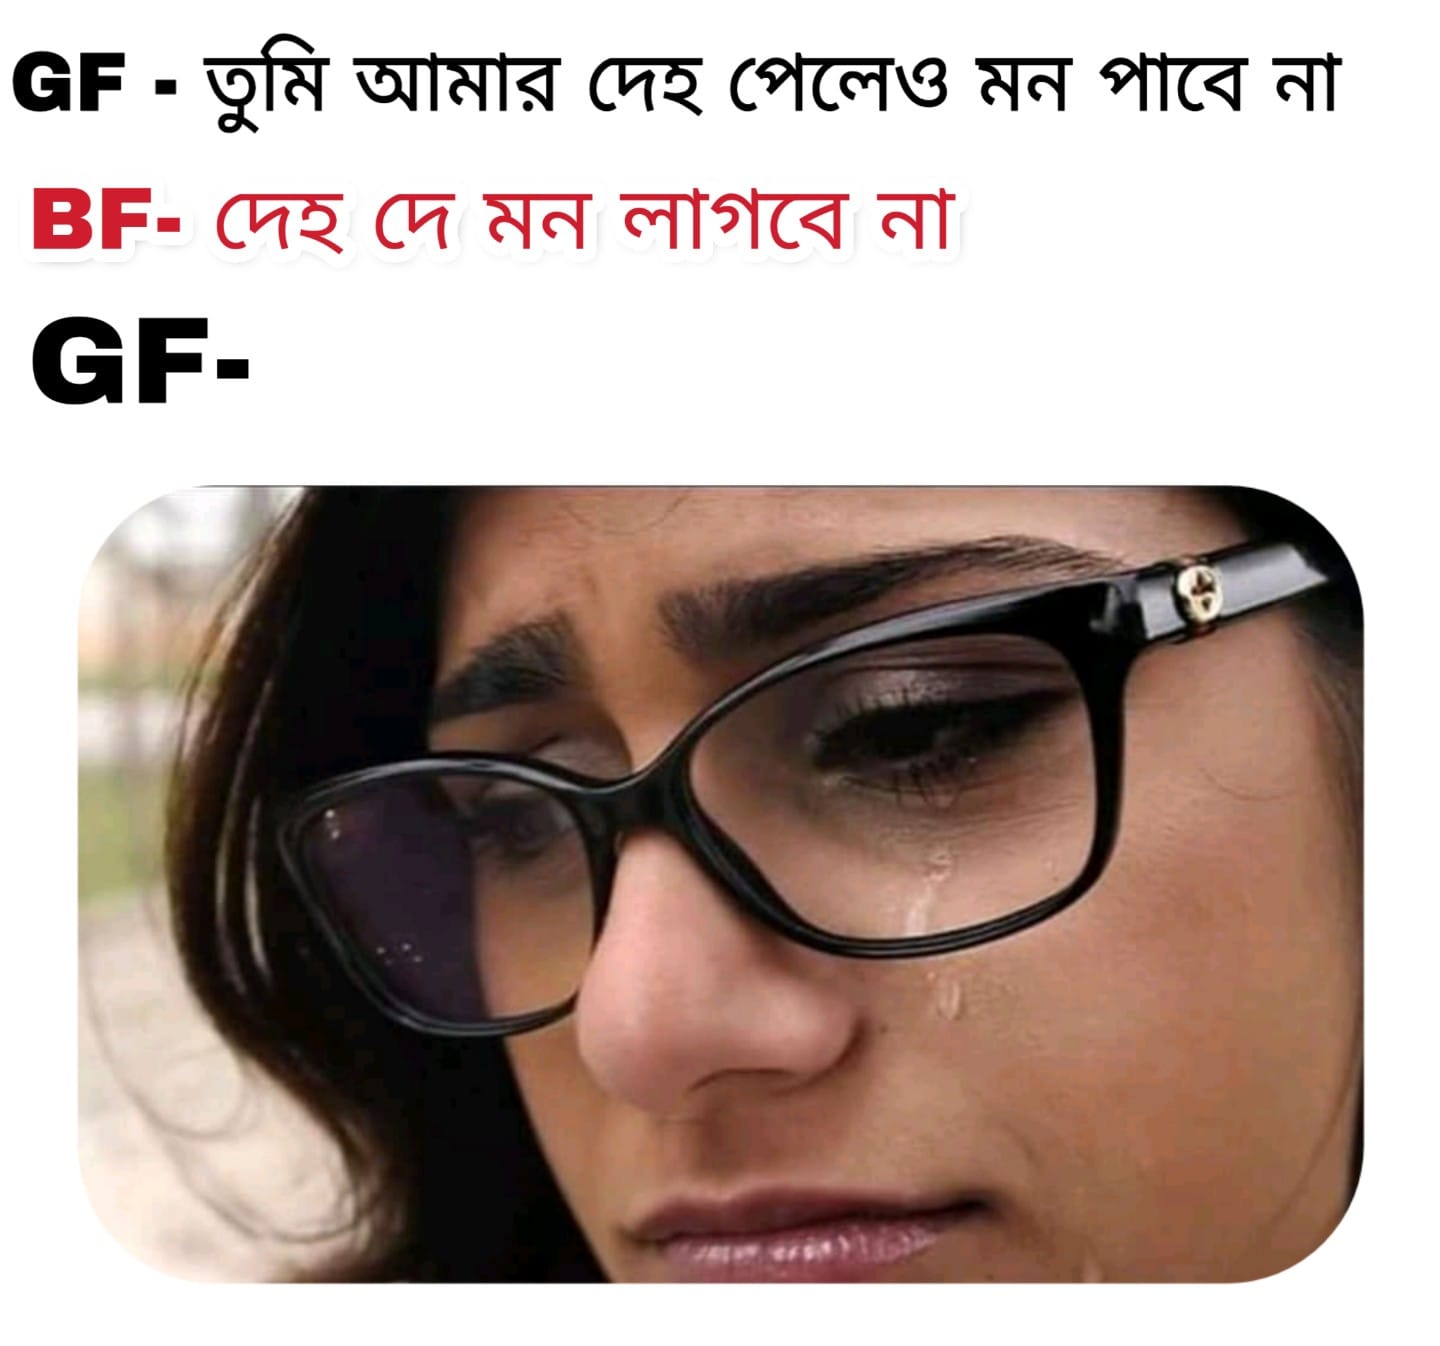
Caption: GF - তুমি আমার দেহ পেলেও মন পাবে না   BF- দেহ দে মন লাগবে না  GF-
Label: hate